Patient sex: F
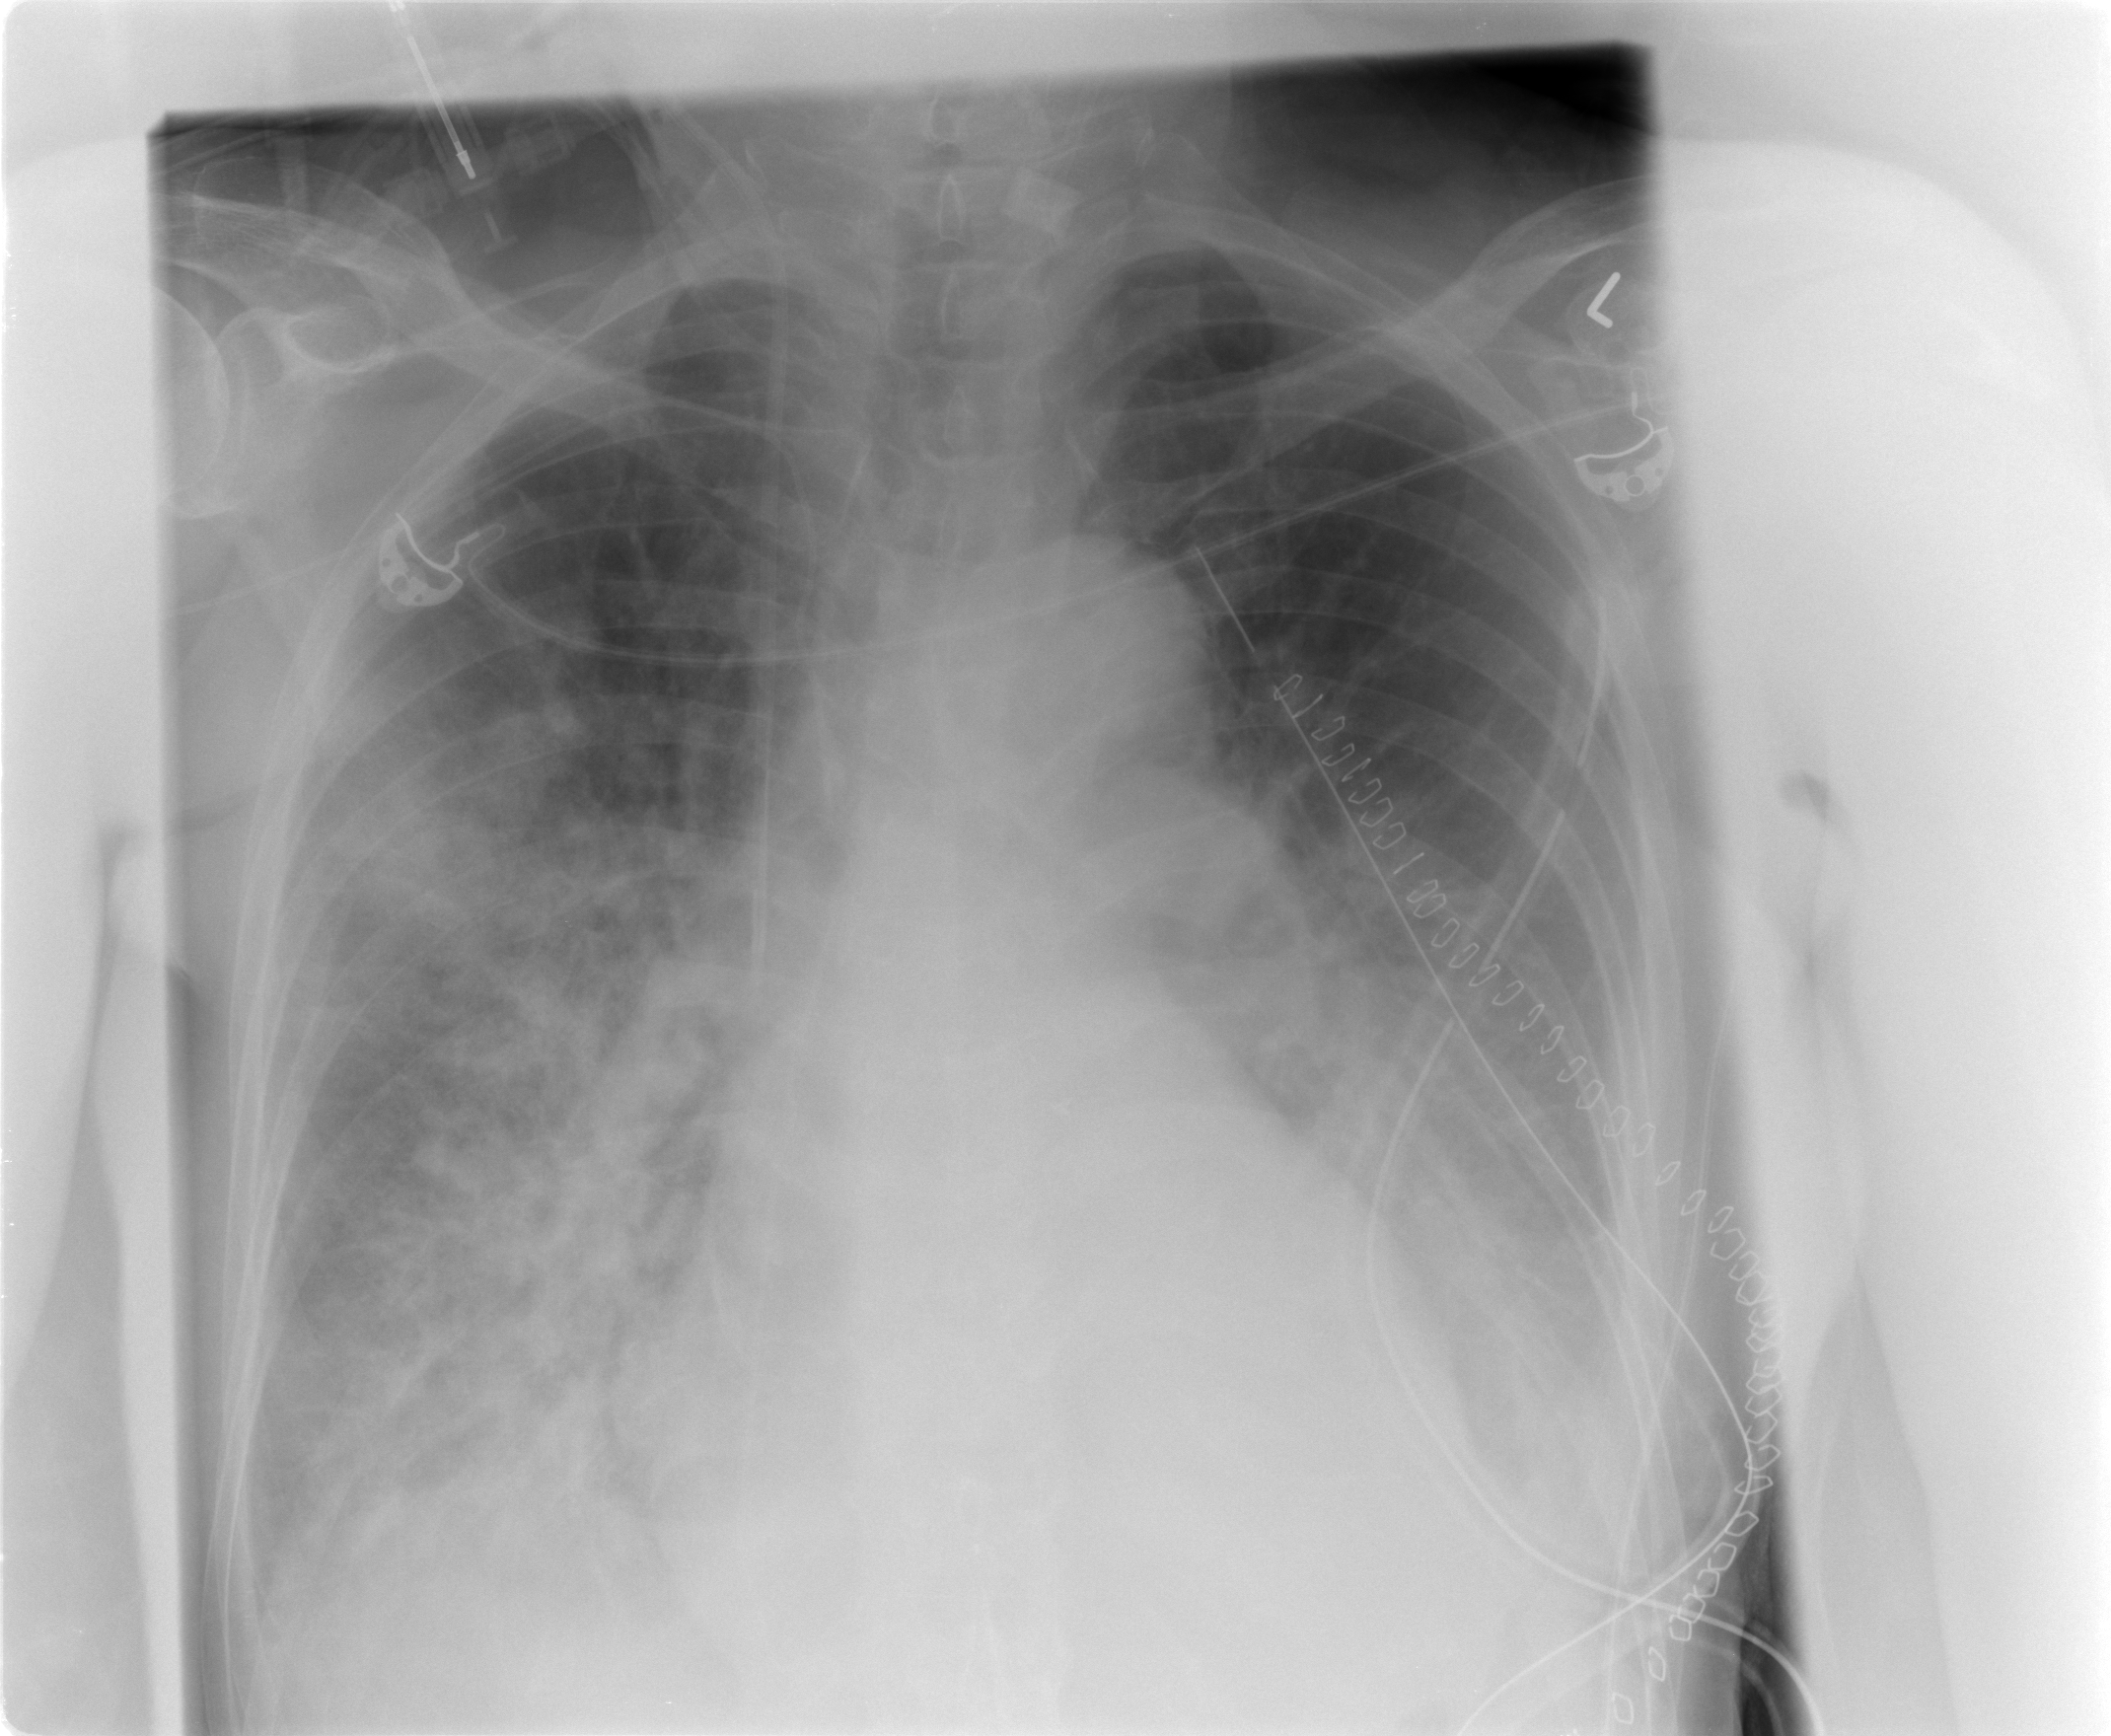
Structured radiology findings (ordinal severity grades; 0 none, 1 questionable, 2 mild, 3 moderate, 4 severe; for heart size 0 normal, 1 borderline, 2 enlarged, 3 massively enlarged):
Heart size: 0
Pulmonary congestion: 1
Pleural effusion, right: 2
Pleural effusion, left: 2
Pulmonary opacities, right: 3
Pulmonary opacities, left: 3
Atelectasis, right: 3
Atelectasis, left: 3